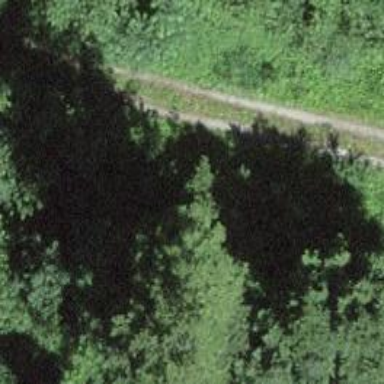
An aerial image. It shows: Track with grade 4 tracktype.